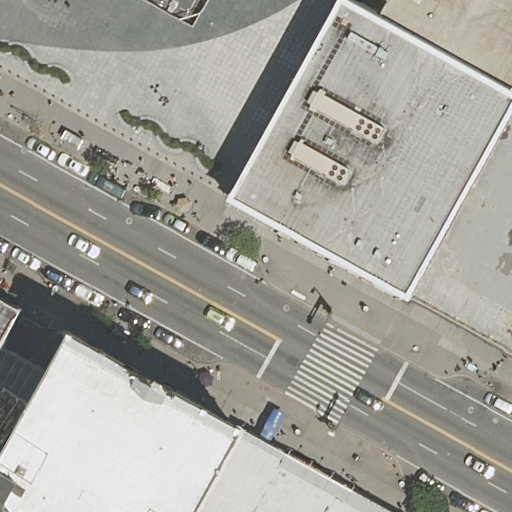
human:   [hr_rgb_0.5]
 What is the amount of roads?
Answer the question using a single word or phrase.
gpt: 1

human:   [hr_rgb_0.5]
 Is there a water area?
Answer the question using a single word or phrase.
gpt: no

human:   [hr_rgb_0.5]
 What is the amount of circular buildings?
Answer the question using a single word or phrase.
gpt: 0

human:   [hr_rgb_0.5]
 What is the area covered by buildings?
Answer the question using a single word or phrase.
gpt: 6872m2

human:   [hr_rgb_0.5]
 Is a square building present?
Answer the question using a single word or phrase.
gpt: no

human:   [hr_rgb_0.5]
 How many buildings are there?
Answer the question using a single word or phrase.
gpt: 6

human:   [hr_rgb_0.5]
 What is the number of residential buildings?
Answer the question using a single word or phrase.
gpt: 6

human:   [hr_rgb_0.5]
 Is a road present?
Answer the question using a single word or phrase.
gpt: yes

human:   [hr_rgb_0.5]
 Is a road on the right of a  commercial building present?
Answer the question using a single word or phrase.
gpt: no

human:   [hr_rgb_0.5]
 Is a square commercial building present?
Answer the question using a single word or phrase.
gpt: no

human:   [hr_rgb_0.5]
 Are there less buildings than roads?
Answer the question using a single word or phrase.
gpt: no

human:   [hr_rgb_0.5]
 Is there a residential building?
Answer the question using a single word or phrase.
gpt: yes

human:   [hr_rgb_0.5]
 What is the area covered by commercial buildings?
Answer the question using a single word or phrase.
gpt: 0m2

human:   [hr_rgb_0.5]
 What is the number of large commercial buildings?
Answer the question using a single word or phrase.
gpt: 0

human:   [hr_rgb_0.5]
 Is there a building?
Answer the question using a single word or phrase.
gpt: yes

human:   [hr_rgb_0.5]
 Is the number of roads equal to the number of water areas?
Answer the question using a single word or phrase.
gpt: no

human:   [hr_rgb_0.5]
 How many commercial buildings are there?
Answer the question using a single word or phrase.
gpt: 0

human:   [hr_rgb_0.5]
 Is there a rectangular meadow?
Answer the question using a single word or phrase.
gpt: no

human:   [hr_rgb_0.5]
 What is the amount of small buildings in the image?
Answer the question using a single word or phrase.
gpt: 0

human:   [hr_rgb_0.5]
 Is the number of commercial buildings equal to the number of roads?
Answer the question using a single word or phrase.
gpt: no

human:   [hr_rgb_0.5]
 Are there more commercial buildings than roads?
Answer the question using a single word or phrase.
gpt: no

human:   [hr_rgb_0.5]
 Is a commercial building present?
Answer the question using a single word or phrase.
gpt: no

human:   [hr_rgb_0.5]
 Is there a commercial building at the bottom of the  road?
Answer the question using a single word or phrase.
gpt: no

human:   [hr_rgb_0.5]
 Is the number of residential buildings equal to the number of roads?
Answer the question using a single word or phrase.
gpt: no

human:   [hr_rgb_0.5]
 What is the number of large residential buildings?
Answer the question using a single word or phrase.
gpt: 4

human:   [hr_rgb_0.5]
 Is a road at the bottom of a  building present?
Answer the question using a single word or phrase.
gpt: yes

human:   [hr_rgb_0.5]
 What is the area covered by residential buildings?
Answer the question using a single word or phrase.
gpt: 6872m2

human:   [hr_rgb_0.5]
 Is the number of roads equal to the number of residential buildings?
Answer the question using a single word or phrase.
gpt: no

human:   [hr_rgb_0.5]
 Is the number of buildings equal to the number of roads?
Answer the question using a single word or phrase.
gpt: no

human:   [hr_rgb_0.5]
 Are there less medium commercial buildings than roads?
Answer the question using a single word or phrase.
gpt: yes

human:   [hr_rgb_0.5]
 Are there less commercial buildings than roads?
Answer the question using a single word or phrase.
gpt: yes

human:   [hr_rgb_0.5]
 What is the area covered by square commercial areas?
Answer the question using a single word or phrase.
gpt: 0m2

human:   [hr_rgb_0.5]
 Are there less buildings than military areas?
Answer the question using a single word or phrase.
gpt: no

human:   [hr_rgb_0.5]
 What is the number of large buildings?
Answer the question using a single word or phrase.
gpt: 4

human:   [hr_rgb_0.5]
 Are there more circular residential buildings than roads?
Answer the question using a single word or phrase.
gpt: no

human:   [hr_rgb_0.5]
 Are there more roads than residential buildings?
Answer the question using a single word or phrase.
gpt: no

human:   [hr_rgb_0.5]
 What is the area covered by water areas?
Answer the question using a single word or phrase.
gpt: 0m2

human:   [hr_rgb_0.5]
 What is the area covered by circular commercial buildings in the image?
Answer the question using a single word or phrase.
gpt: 0m2

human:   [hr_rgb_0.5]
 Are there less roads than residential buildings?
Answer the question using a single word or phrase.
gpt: yes

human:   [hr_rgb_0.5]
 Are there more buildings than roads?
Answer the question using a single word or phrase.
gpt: yes

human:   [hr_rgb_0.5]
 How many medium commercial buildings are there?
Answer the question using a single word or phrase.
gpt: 0

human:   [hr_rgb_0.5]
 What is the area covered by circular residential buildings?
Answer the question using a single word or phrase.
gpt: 0m2

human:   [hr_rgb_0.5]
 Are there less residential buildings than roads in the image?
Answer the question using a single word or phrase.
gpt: no

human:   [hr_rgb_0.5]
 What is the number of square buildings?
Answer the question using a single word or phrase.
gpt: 0

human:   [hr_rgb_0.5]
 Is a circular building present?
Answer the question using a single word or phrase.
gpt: no

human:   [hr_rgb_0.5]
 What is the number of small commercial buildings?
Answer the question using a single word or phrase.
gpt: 0

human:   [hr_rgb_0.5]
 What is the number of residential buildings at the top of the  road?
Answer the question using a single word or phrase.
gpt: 2

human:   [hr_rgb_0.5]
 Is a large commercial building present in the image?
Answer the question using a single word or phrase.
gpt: no

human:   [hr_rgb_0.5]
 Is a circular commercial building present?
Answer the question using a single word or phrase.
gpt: no

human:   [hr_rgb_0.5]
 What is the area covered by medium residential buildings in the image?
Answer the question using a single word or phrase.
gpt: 624m2

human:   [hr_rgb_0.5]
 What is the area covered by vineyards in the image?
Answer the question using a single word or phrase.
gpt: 0m2

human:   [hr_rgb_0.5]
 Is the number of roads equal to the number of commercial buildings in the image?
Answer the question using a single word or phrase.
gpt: no

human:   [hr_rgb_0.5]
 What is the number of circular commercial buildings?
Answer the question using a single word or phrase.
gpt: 0

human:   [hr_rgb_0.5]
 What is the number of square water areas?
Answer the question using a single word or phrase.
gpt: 0

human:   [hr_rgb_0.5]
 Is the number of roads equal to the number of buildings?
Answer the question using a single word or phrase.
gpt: no

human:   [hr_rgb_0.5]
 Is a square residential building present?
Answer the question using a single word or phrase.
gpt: no

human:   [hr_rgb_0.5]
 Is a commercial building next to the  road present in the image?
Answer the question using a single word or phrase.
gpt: no

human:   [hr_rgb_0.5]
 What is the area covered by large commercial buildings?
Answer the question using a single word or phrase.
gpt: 0m2

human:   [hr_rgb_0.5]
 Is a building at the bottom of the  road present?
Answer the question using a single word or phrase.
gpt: yes

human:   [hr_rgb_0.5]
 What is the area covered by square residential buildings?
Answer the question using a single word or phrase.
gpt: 0m2

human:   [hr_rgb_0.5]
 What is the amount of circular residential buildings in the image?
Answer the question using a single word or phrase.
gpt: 0

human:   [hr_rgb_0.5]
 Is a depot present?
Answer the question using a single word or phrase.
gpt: no

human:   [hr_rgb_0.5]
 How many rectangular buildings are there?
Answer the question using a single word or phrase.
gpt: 5

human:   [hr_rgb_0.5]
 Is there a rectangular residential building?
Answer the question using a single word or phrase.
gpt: yes